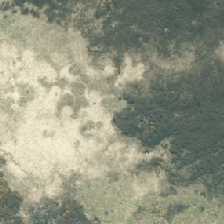
Land cover: herbaceous_freshwater_vege